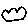
Label: cloud